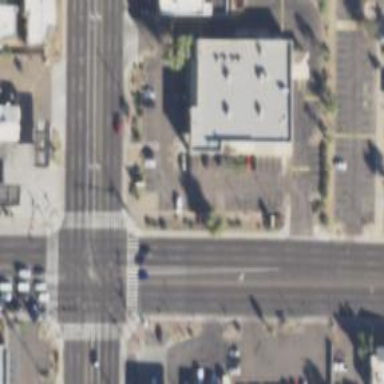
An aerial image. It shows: Solid stop line on the road.